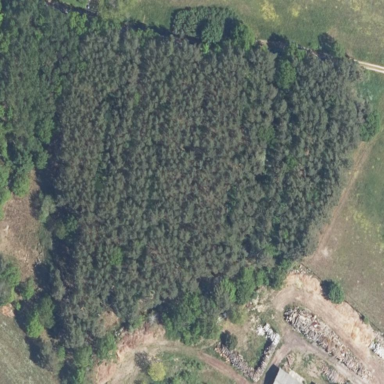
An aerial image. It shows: Mixed leaf-type forest area.